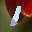
Label: 1